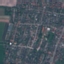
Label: Residential